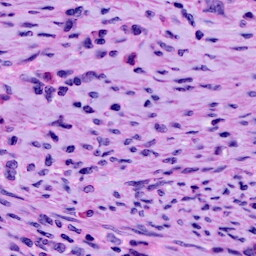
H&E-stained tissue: Cervix